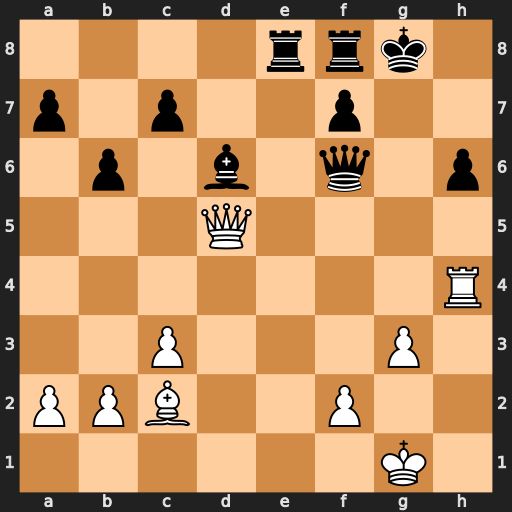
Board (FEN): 4rrk1/p1p2p2/1p1b1q1p/3Q4/7R/2P3P1/PPB2P2/6K1
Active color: w
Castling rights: -
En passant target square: -
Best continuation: Rg4+ Kh8 Qd3 Re1+ Kg2